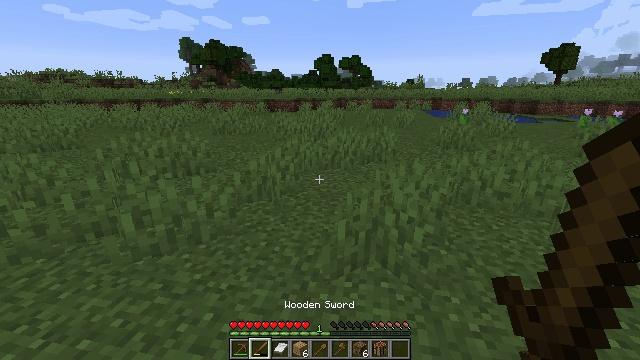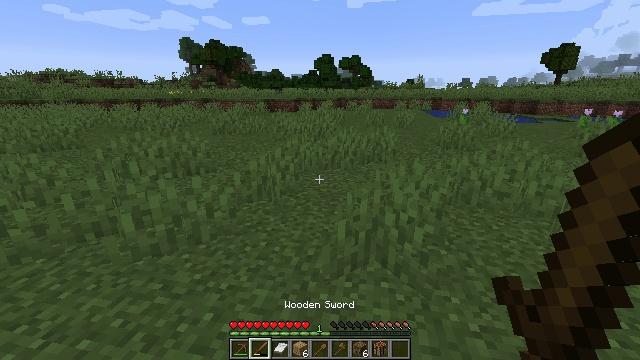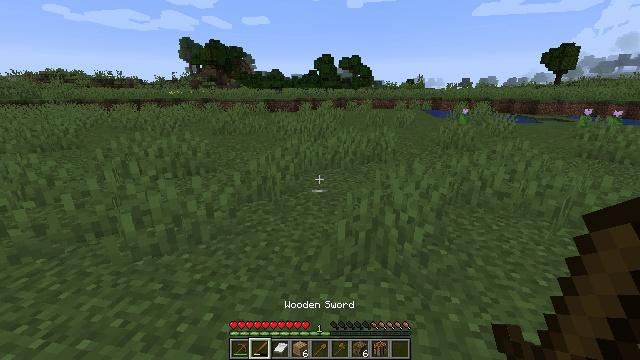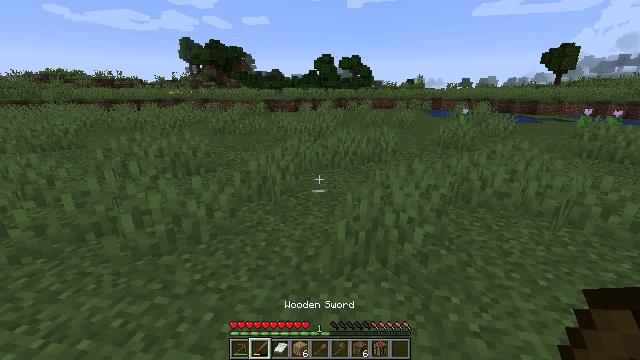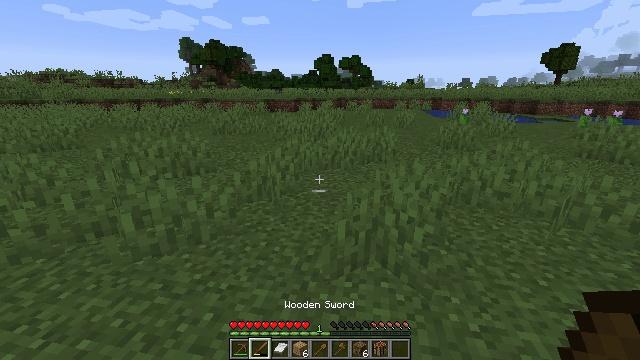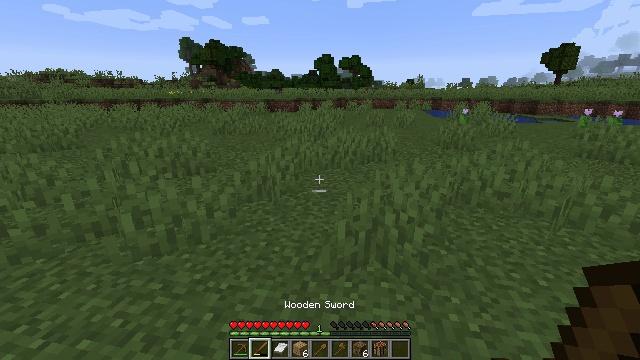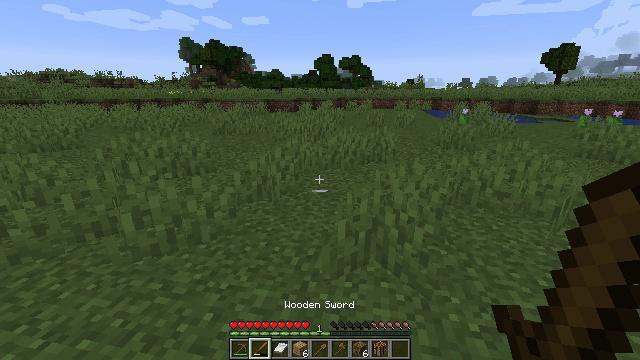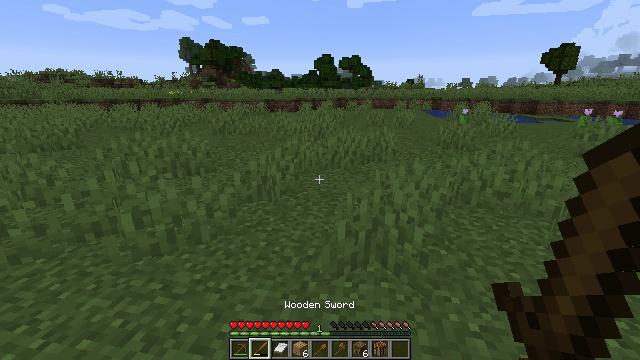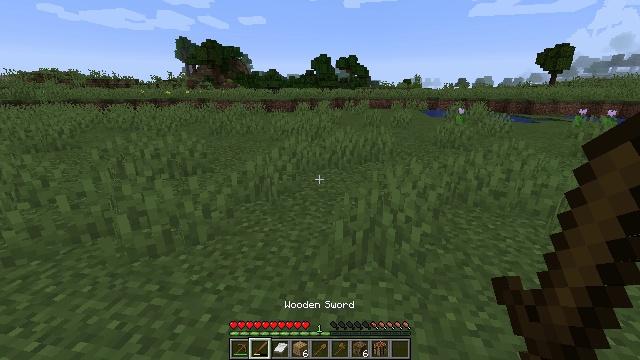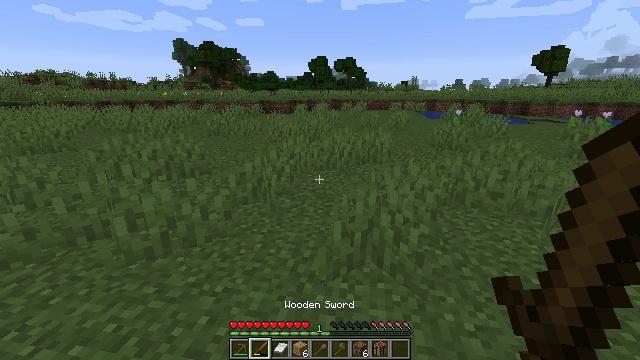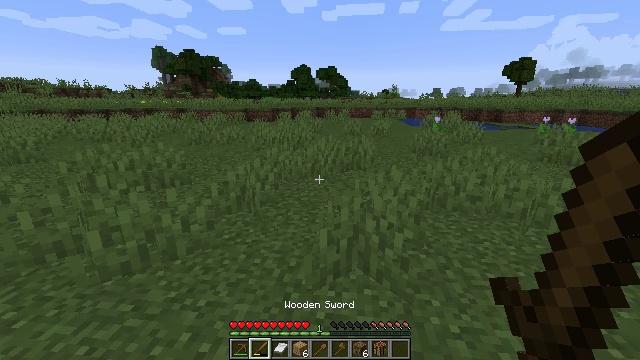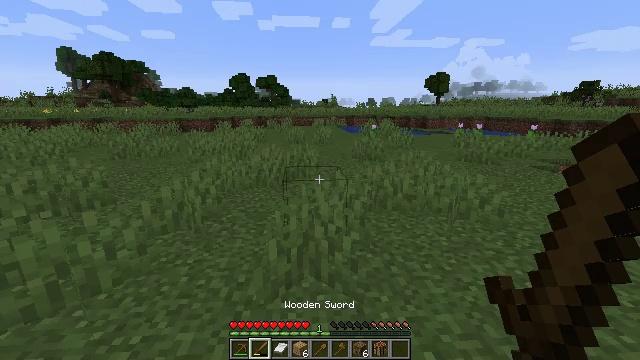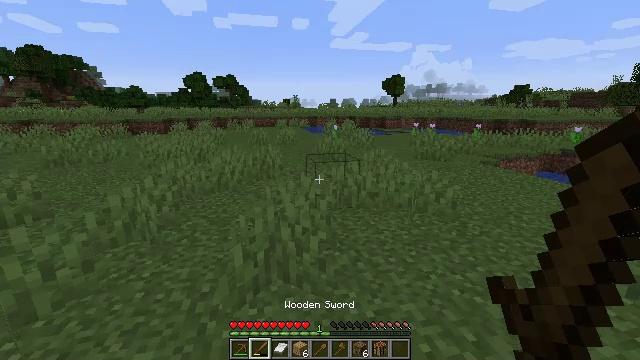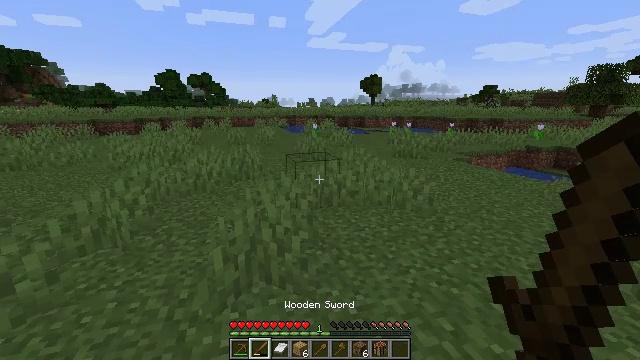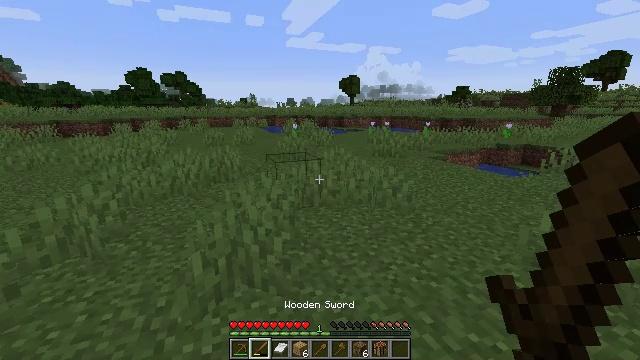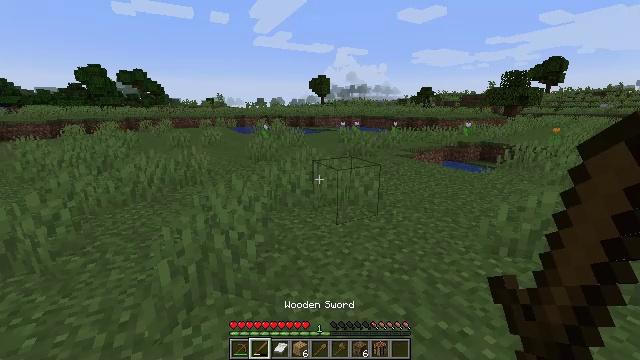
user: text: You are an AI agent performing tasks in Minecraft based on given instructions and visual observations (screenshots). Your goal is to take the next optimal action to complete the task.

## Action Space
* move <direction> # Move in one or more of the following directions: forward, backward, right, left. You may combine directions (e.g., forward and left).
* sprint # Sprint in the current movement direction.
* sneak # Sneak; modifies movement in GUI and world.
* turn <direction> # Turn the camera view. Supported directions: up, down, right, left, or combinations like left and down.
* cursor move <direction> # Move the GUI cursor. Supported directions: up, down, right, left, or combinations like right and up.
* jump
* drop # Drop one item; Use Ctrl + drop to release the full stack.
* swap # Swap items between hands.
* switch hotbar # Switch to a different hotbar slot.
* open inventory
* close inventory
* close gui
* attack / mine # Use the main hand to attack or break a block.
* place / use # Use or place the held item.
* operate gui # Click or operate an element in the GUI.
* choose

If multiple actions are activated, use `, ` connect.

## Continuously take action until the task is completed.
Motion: motion action
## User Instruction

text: Break oak leaves from the trees.
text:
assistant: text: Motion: no_op
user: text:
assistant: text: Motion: no_op
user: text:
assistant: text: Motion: no_op
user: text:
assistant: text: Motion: no_op
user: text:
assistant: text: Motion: no_op
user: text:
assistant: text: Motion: no_op
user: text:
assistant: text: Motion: no_op
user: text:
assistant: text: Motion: no_op
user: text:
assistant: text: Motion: no_op
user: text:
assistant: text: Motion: turn right and up
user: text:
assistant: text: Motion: turn right and up
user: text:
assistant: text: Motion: turn right
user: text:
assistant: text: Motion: turn right
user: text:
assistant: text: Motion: turn right
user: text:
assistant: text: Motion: turn right
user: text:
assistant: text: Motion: turn right
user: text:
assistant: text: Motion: no_op
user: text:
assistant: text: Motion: no_op
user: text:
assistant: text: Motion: no_op
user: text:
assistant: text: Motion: no_op
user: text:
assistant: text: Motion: no_op
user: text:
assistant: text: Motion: no_op
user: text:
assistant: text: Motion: no_op
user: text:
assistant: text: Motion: no_op
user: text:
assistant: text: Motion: no_op
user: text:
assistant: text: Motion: no_op
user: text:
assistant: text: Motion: no_op
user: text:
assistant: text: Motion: no_op
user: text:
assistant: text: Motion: no_op
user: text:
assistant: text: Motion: no_op